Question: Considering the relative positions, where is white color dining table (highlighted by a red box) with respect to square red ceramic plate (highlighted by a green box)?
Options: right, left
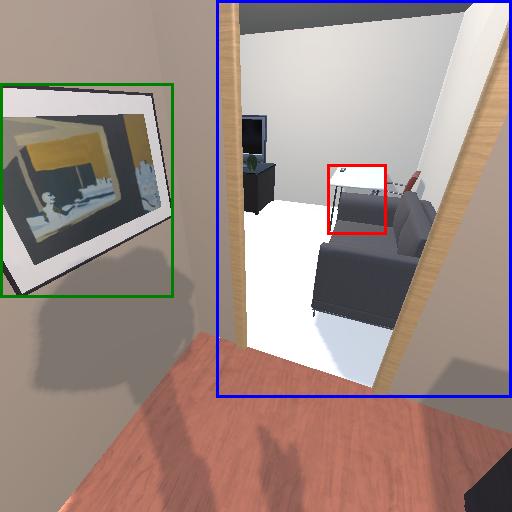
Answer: right